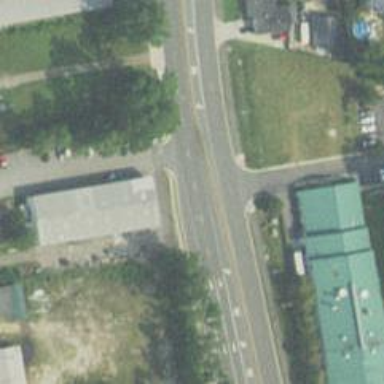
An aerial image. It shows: Unmarked crossing on footway.